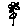
Label: flower